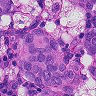
Metastatic tissue present: yes